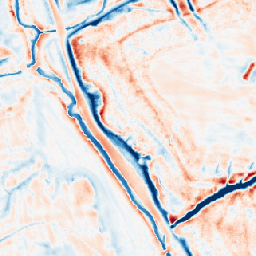
Category: edge_preserving
Decomposition family: bilateral
Decomposition parameters: d: 21
sigma_color: 100
sigma_space: 50
Upsampling method: area
Upsampling parameters: scale: 8
Upsampling scale: 8